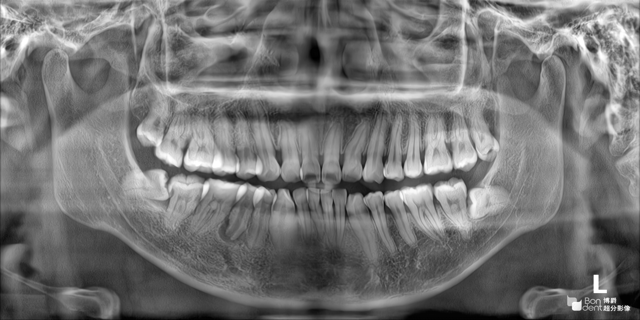
adult